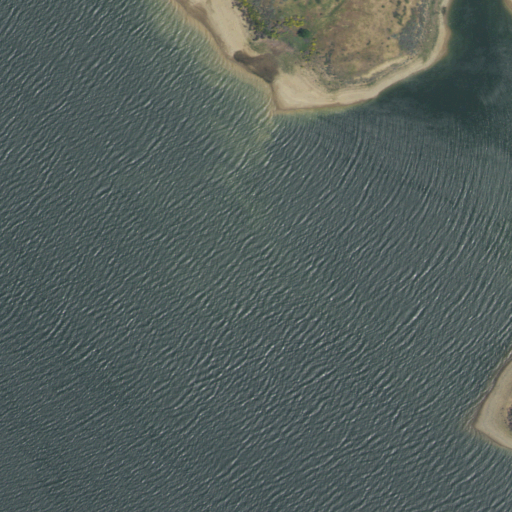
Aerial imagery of valley in California named Elderberry Canyon containing open water, shrub, herbaceous wetlands, grassland, and woody wetlands